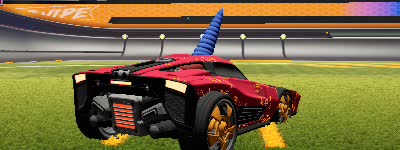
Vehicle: breakout